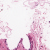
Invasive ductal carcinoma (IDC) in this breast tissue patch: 0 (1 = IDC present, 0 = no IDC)